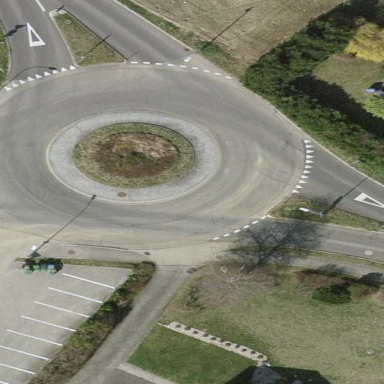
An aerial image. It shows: Roundabout at tertiary road junction.